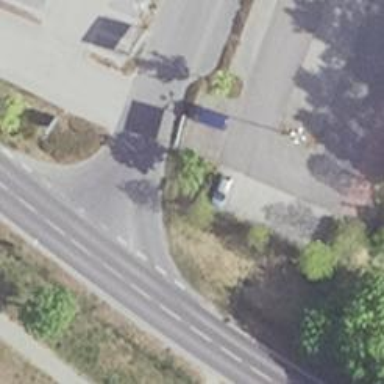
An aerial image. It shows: Parking aisle designated as service road.